Interaction volume radius: 10 \u00c5
Interaction volume height: 25 \u00c5
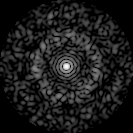
Disorder parameter: 0.8717